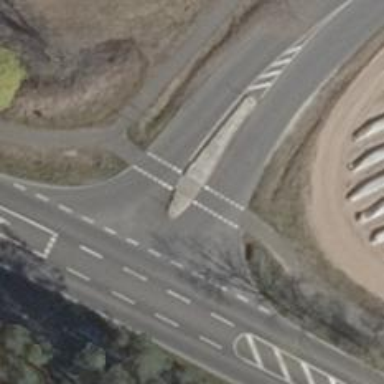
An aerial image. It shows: Tertiary road with asphalt surface and lane markings.